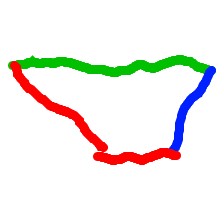
Shape: trapezoid